Question: When I run this code the alert dialog is shown but there is one white border around the dialog and also the borders are little round. I do not want this white border and I want to have real corners with angle of 90. I hope you understand what I am trying to do.
'''
AlertDialog.Builder ad = new AlertDialog.Builder(this);
Button bbb=new Button(MvcnContactList.this);
ad.setView(bbb);
alertDialog = ad.create();
alertDialog.show();
'''

Is there any way to style the alert dialog but not the text color or text size or something similar... I want to style the borders of the alert dialog, so setting just a theme maybe it is solution to this problem. But I do not know what properties to override.
Thanks,
EDIT:
For example this style override the textColor to 00FF00 , and that is cool, but which property should I override to make the corners not round and tho remove that white boreder
'''
<?xml version="1.0" encoding="utf-8"?>
<resources>
<style name="AlertDialogCustom" parent="@android:style/AlertDialog">
<item name="android:textColor">#00FF00</item>
<item name="android:typeface">monospace</item>
<item name="android:textSize">10sp</item>
</style>
</resources>
'''
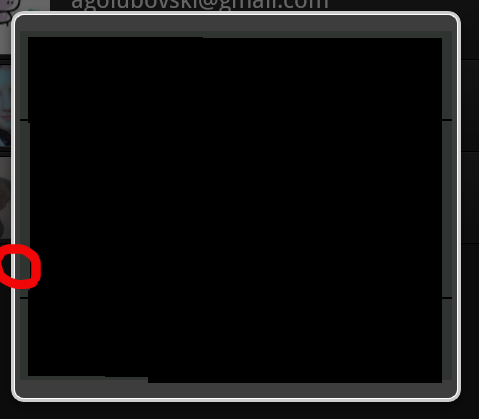
Answer: I found solution with the wrapper, where you can set a theme (style) to anything in the current context. I set R.style.MyTheme as style to my alert dialog and I customized that view to my own taste.
'''
ContextThemeWrapper ctw = new ContextThemeWrapper( this, R.style.MyTheme );
AlertDialog.Builder builder= new AlertDialog.Builder( ctw );
'''